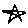
Label: star